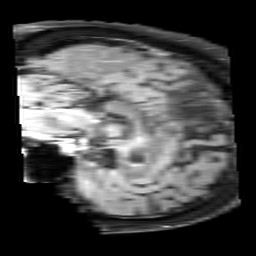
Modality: FLAIR
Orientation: sagittal
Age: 56
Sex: male
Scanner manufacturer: siemens
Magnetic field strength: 3 T
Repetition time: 9 s
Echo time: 0.099 s